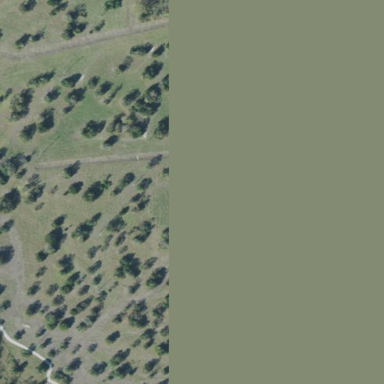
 perfect for leisurely sports activities."